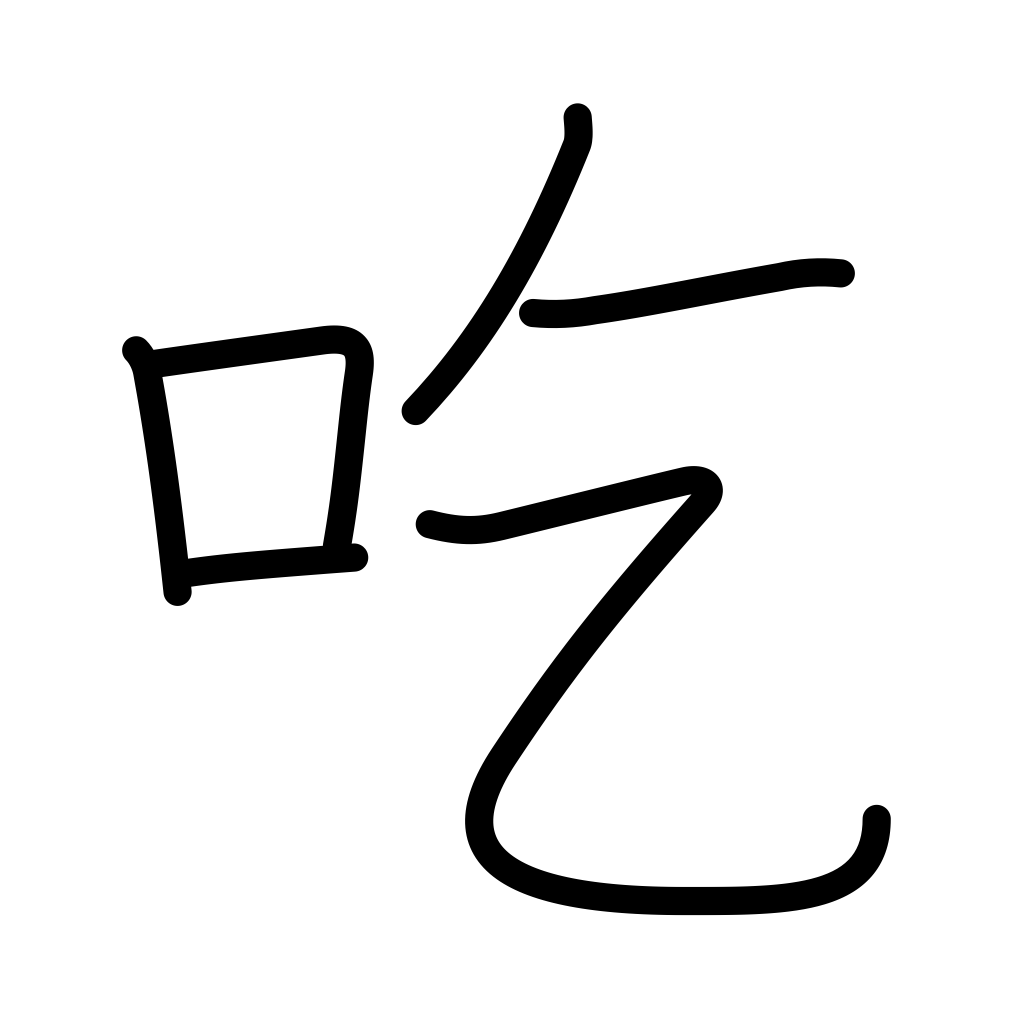
Meaning: stammer